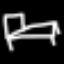
Label: bed